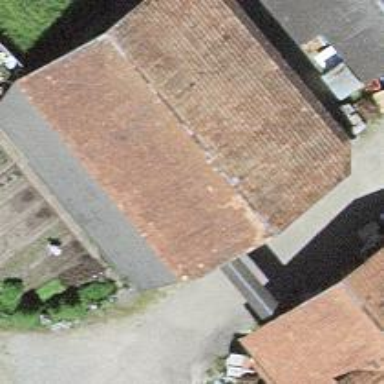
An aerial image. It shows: Barn.